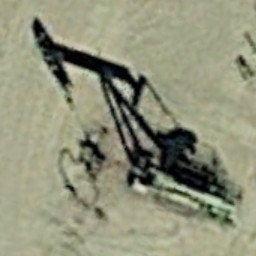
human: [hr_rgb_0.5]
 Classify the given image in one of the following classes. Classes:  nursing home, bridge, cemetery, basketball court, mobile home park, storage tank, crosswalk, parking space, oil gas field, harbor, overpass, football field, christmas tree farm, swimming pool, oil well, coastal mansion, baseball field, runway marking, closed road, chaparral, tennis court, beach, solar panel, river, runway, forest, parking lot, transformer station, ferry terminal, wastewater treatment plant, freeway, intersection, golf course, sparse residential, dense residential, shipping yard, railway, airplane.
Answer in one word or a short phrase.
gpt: oil well